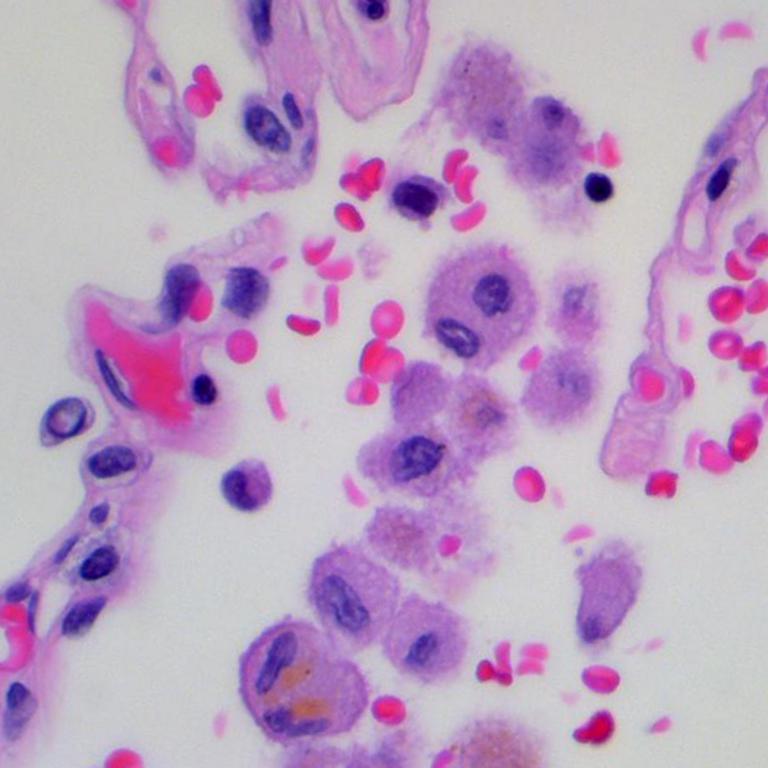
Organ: lung
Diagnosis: benign